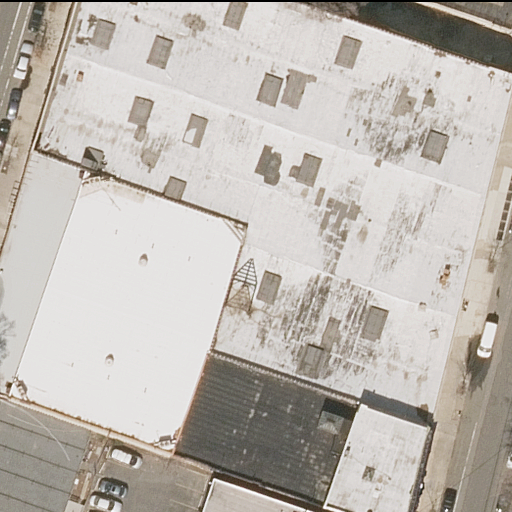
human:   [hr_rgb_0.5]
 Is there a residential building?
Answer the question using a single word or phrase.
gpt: yes

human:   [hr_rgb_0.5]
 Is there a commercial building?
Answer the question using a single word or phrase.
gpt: no

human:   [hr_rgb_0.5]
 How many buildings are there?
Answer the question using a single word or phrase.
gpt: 6

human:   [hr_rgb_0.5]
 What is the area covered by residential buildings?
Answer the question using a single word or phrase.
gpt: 3896m2

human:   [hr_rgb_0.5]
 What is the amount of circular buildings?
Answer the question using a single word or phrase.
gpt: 0

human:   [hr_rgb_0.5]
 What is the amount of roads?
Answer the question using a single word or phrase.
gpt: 3

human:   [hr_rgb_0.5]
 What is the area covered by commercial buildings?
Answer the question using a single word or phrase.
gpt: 0m2

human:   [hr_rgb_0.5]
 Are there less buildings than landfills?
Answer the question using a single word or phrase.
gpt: no

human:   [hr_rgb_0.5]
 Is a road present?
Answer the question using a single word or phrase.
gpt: yes

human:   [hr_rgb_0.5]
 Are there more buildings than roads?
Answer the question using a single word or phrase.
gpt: yes

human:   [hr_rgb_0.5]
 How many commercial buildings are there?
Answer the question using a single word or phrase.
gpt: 0

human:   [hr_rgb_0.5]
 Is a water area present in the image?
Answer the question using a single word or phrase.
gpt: no

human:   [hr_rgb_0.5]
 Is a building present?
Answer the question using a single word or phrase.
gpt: yes

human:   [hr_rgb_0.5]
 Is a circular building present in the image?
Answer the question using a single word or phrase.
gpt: no

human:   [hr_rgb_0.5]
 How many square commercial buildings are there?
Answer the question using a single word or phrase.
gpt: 0

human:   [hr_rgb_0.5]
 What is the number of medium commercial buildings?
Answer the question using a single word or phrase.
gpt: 0

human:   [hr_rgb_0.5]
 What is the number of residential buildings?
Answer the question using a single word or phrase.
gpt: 6

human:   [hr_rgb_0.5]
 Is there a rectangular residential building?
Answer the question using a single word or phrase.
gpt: yes

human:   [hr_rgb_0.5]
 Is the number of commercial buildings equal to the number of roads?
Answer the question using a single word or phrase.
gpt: no

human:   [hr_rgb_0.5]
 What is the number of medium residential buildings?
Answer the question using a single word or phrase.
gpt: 1

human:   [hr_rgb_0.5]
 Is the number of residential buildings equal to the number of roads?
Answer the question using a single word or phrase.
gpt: no

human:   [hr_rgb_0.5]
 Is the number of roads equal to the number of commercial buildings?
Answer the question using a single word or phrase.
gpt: no

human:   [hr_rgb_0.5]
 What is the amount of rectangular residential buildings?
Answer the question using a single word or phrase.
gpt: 4

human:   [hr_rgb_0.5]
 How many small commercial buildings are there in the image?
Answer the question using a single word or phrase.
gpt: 0

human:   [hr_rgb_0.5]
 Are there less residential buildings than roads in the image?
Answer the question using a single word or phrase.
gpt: no

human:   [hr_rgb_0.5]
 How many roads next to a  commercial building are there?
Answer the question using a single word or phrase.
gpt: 0

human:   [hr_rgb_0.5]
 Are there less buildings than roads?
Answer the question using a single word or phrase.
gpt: no

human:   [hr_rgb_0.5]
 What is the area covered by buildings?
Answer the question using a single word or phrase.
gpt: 3896m2

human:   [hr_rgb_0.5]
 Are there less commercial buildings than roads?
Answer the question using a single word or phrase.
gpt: yes

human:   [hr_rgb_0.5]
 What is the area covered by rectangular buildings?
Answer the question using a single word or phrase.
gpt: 202m2

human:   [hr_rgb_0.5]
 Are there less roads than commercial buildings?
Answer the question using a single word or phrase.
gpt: no

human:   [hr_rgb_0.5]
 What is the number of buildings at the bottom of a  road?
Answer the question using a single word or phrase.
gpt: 5

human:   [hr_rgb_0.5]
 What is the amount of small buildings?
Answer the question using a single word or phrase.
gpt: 3

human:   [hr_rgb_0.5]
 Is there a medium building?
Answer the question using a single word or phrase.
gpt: yes

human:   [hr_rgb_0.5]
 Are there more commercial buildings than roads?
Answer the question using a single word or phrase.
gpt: no

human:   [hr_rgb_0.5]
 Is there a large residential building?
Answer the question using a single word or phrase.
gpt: yes

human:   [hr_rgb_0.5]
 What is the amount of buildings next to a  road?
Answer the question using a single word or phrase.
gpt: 6

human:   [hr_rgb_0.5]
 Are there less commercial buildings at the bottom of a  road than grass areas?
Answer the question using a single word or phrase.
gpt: no

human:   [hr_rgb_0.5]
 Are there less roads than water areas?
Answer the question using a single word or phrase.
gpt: no

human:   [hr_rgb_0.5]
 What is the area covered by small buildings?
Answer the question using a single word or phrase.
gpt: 34m2

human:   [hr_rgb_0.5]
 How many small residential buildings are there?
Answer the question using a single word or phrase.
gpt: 3

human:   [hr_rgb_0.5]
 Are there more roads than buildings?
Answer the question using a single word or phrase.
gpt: no

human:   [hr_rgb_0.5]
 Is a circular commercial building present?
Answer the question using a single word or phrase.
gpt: no

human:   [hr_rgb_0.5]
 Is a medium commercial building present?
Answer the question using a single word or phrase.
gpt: no

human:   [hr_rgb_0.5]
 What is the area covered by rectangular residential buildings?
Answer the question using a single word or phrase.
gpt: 202m2

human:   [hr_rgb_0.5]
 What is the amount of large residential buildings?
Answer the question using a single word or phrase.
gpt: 2

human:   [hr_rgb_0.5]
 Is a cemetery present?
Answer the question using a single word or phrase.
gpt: no

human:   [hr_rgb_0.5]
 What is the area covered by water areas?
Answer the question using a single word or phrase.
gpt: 0m2

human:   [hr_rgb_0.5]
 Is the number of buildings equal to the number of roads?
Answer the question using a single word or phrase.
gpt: no

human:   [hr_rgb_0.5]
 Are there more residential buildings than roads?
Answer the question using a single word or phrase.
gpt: yes

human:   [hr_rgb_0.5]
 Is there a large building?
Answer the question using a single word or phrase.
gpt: yes

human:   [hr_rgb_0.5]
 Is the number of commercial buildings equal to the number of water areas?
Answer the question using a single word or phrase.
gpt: yes

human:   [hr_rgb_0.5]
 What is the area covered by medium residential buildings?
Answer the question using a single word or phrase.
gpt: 168m2

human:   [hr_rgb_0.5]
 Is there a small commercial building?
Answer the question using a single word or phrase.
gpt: no

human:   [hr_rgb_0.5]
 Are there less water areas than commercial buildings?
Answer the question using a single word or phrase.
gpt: no

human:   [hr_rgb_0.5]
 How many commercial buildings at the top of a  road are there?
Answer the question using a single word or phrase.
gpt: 0

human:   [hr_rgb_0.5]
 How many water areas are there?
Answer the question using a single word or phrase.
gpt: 0

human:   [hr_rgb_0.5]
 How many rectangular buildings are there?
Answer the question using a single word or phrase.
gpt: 4

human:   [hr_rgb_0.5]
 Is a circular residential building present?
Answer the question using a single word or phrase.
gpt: no

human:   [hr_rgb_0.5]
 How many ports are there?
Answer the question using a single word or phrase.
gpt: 0

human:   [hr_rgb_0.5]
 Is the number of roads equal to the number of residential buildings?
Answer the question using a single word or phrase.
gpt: no

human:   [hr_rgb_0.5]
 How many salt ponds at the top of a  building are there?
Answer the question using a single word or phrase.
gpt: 0

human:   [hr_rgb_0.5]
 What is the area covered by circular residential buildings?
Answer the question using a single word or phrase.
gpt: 0m2

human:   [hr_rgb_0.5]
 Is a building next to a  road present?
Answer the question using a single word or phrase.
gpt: yes